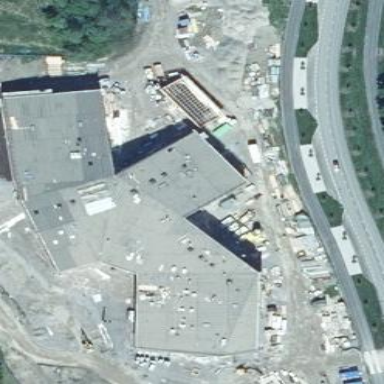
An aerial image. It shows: Community center building.